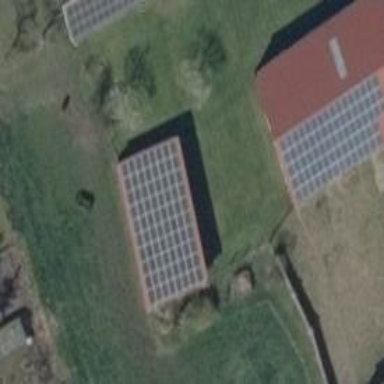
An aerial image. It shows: Solar photovoltaic panel generator producing electricity as small installation.